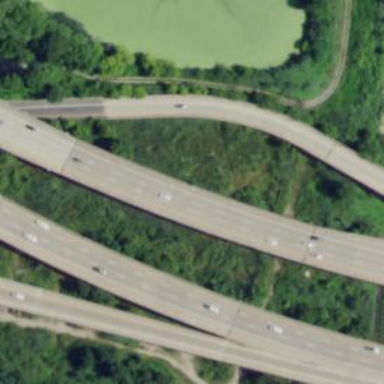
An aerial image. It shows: Viaduct bridge over motorway.